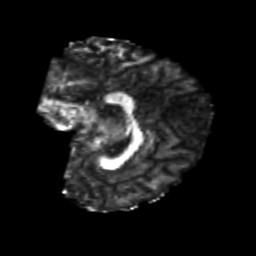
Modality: FA
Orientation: sagittal
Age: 24
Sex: female
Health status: healthy
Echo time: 0.074 s